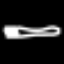
Label: fork